Question: '''
data = status.select("data")
df = data.withColumn("addr", col("data.addr")) .withColumn("time", col('data.time'))'''

I want replace or convert "time" column to seconds(bigint).
ex) 13days, 23:41 >>>>> 13x3600x24 + 23x3600 + 41x60 >>> <PHONE>
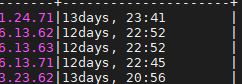
Answer: Use 'split' function then multiply days with 24*3600..etc.
'Example:'
'''
df.show()
#+-------------+
#| time|
#+-------------+
#|13days, 23:41|
#|12days, 22:52|
#+-------------+
from pyspark.sql.functions import *
df.withColumn("tmp",split(col("time"),"days,")[0]).withColumn("tmp1",split(trim(split(col("time"),"days,")[1]),":")).withColumn("time",(col("tmp")*3600*24 + col("tmp1")[0]*3600 + col("tmp1")[1]*60).cast("long")).drop(*['tmp','tmp1']).show()
#+-------+
#| time|
#+-------+
#|<PHONE>|
#|<PHONE>|
#+-------+
'''